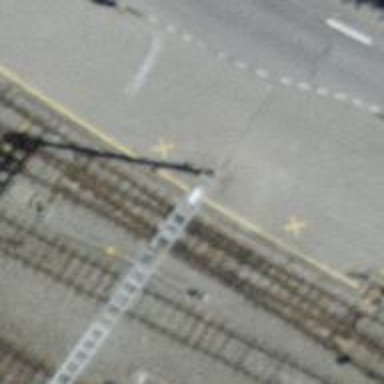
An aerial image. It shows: Railway switch.